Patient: sex M, age 29
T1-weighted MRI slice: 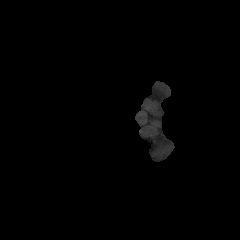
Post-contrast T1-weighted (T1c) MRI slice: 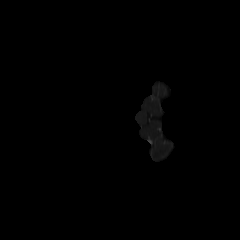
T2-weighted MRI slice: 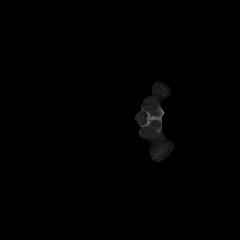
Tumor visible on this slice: no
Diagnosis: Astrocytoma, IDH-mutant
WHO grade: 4